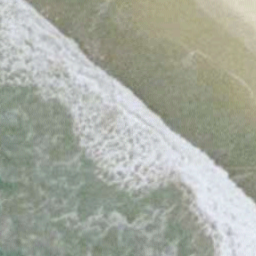
Label: beach